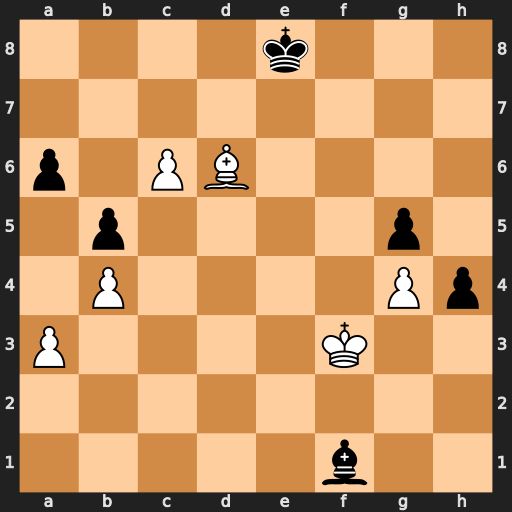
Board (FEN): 4k3/8/p1PB4/1p4p1/1P4Pp/P4K2/8/5b2
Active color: w
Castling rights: -
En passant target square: -
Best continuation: c7 Kd7 Ke4 Bc4 Ke5 Bg8 Kf6